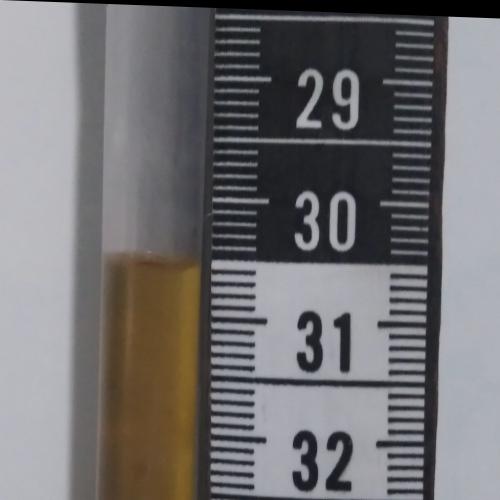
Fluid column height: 30.6 cm